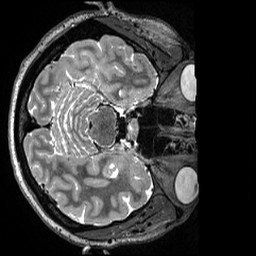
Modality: T2w
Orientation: axial
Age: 34
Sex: female
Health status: ill
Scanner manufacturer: siemens
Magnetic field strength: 3 T
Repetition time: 3.2 s
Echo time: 0.563 s